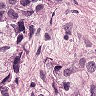
Metastatic tissue present: yes